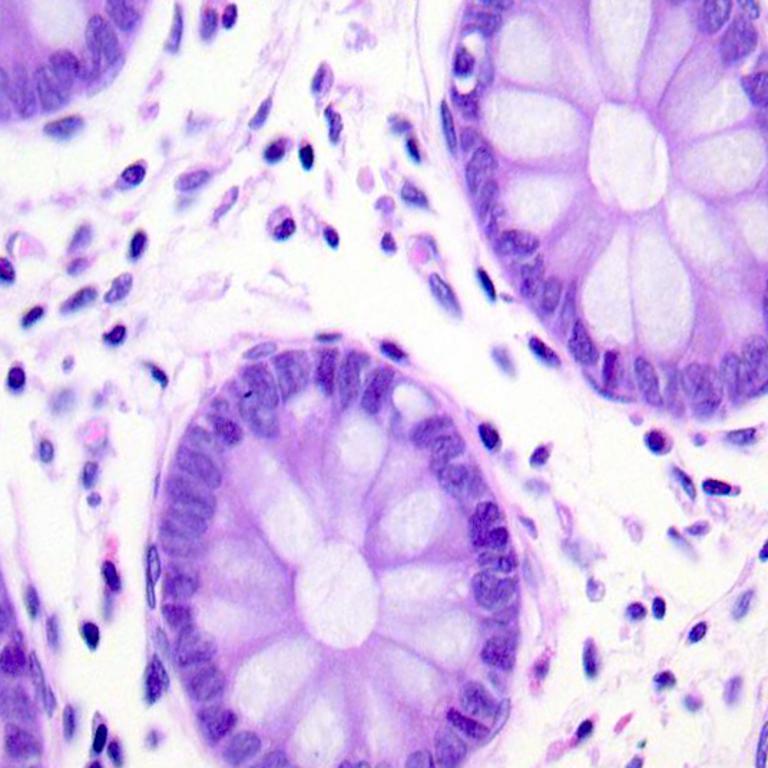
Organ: colon
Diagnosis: benign